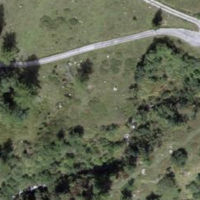
EUNIS habitat code: 31
Species observed at this site:
Corvus corone
Larix decidua
Lophophanes cristatus
Anthus spinoletta
Dendrocopos major
Pyrrhula pyrrhula
Prunella modularis
Picea abies
Falco peregrinus
Turdus torquatus
Phylloscopus collybita
Cuculus canorus
Regulus regulus
Nucifraga caryocatactes
Garrulus glandarius
Scotopteryx chenopodiata
Pyrrhocorax graculus
Motacilla alba
Periparus ater